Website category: auto
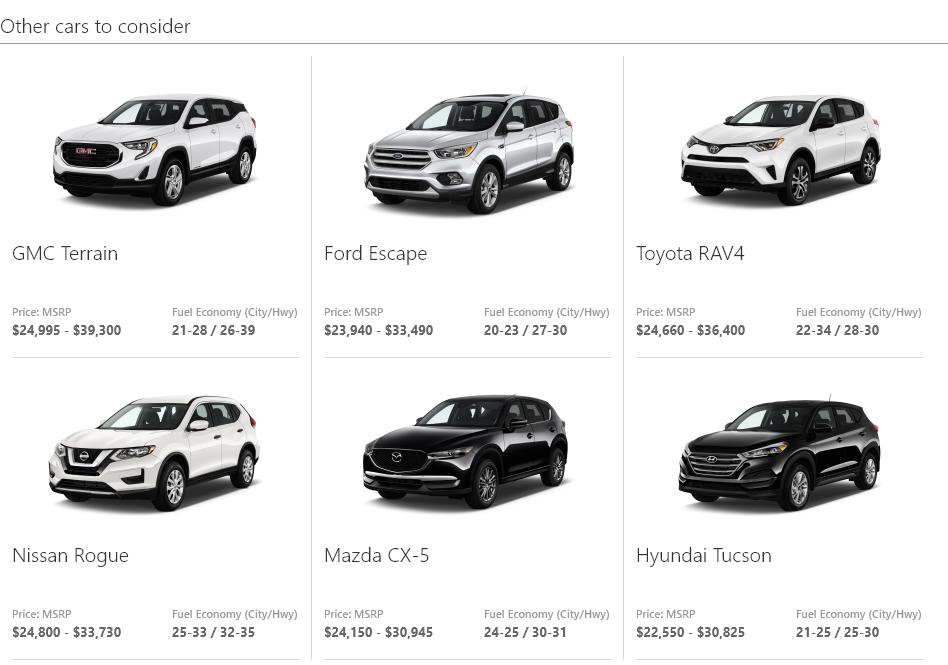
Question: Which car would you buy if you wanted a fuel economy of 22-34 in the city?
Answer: Toyota RAV4

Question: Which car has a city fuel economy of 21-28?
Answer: GMC Terrain

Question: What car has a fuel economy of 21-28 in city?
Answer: GMC Terrain

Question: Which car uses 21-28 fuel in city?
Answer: GMC Terrain

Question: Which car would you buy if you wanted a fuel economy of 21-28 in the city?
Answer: GMC Terrain

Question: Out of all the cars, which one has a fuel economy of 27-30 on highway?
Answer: Ford Escape

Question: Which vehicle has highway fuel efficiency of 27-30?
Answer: Ford Escape

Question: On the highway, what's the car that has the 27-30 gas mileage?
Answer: Ford Escape

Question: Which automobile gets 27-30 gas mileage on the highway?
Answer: Ford Escape

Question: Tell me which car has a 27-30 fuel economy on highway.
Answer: Ford Escape

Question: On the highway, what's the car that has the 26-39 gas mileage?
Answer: GMC Terrain

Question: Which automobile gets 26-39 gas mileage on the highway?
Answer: GMC Terrain

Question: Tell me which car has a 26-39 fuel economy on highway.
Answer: GMC Terrain

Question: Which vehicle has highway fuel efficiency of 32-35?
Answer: Nissan Rogue

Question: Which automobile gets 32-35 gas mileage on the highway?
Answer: Nissan Rogue

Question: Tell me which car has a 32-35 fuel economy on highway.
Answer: Nissan Rogue

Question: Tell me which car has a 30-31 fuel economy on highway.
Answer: Mazda CX-5

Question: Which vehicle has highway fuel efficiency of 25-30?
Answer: Hyundai Tucson

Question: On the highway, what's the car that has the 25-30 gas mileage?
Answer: Hyundai Tucson

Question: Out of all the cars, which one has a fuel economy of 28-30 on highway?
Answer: Toyota RAV4

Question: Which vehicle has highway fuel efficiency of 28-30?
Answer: Toyota RAV4

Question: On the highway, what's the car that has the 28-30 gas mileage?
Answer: Toyota RAV4

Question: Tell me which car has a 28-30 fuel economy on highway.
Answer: Toyota RAV4